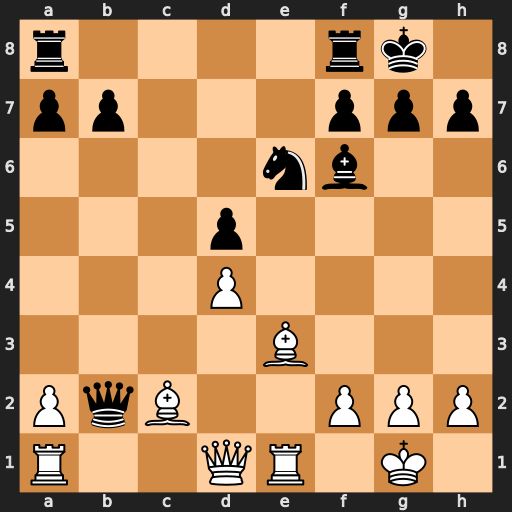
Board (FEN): r4rk1/pp3ppp/4nb2/3p4/3P4/4B3/PqB2PPP/R2QR1K1
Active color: w
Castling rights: -
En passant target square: -
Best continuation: Qd3 g6 Reb1 Qxd4 Bxd4